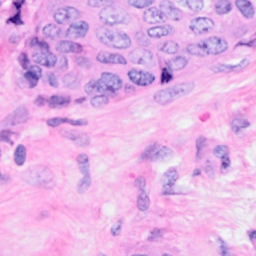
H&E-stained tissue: Breast